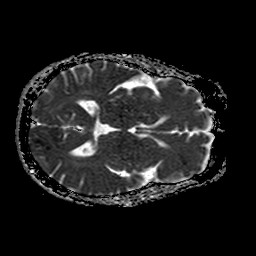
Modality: ADC
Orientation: axial
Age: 57
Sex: male
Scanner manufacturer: philips
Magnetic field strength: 1.5 T
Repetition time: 3.842 s
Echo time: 0.09719 s